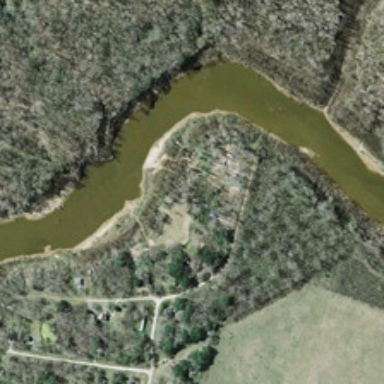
Many green trees are in two sides of a curved green river .